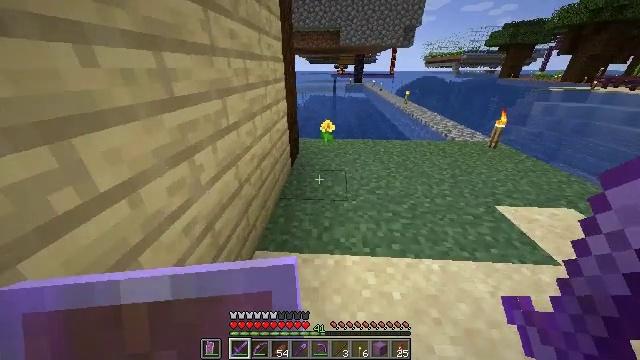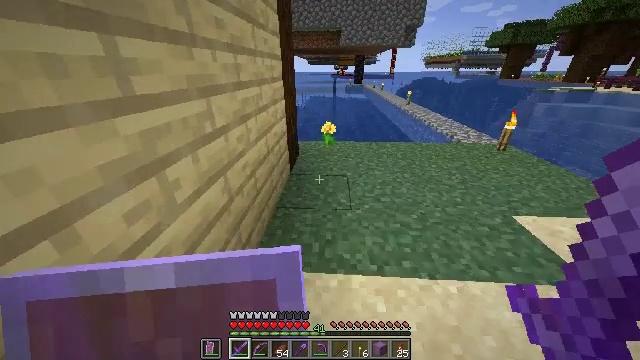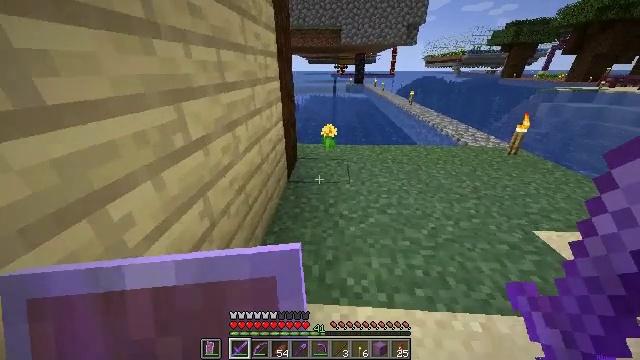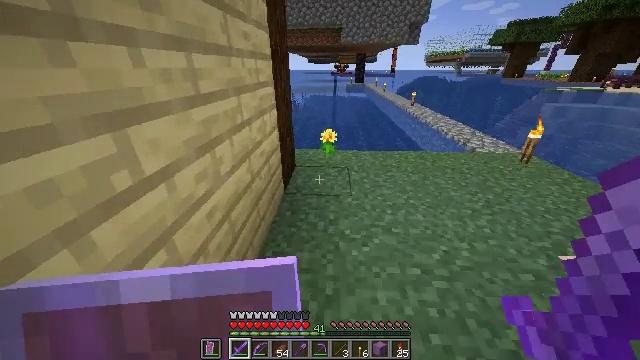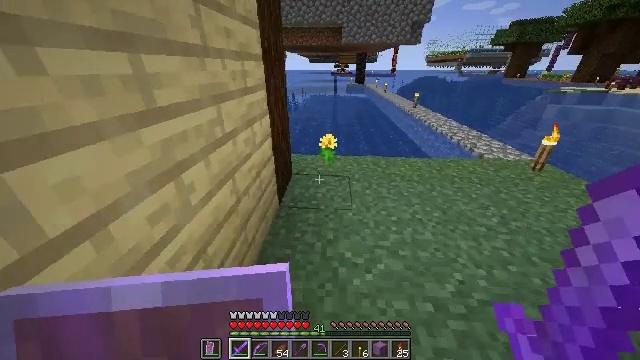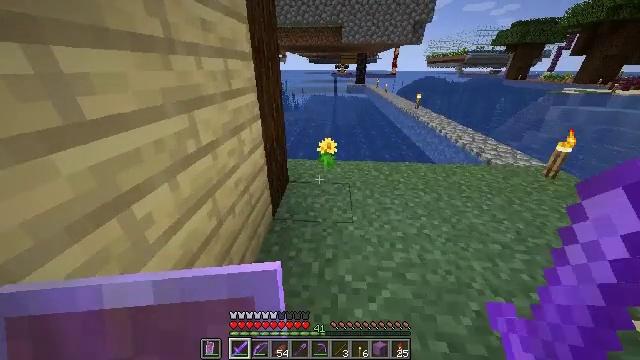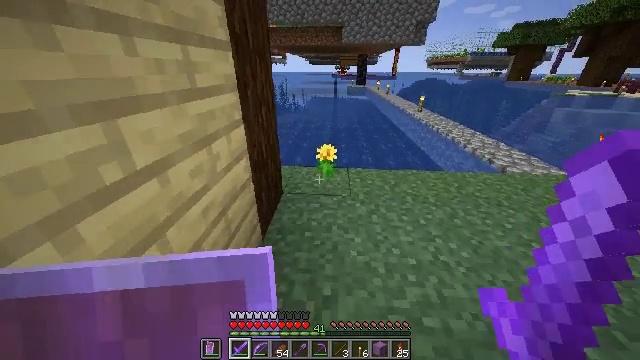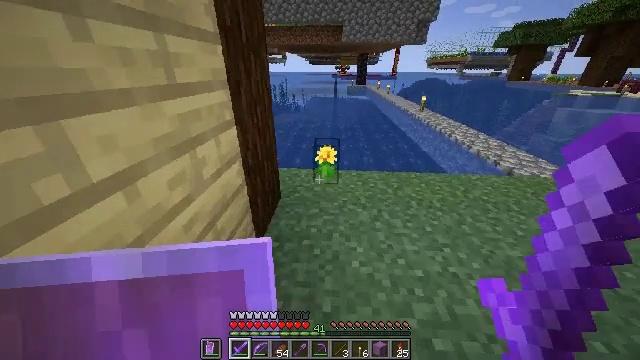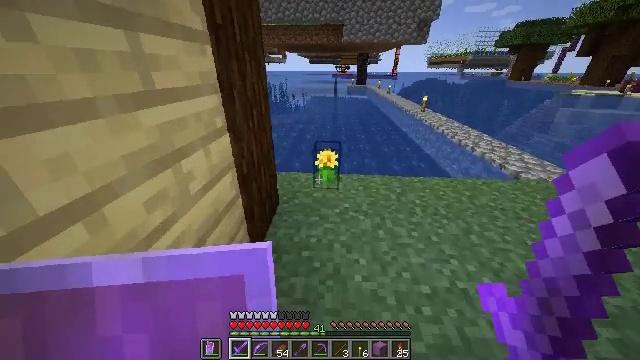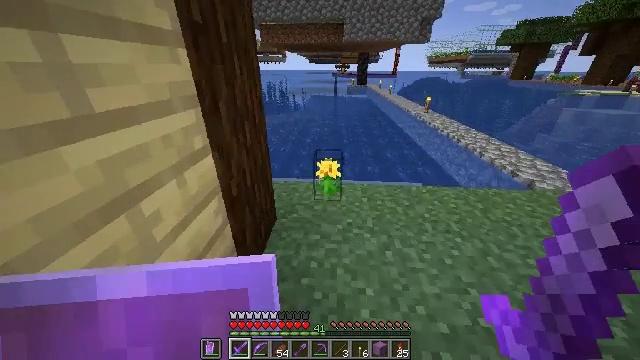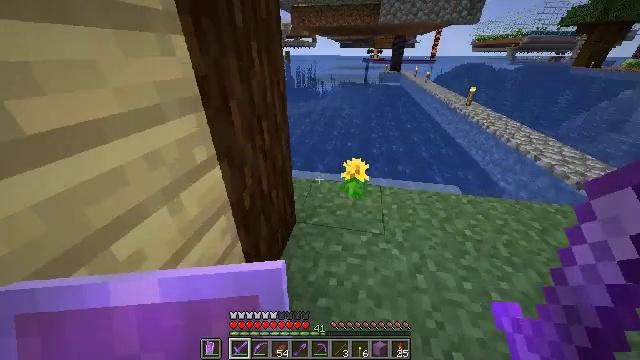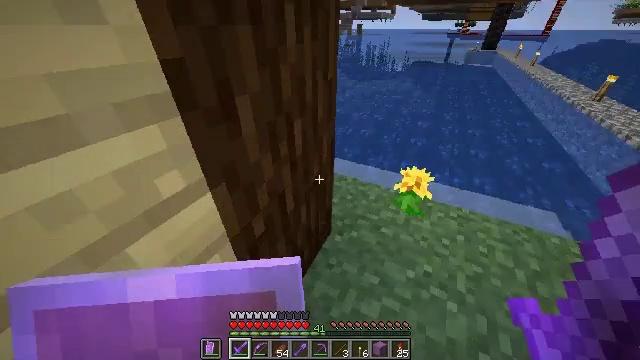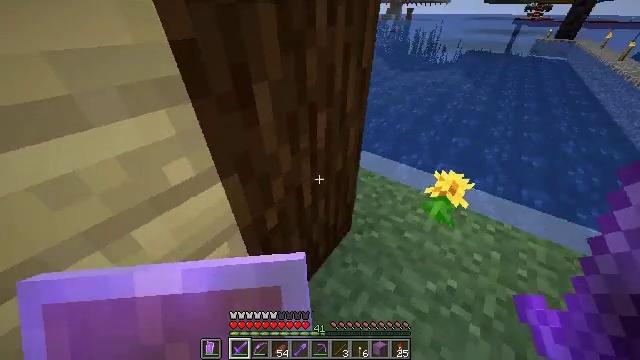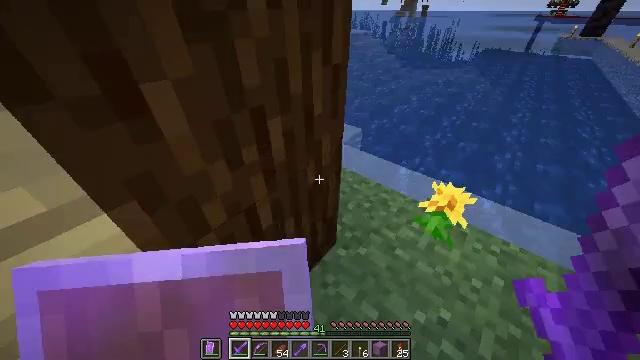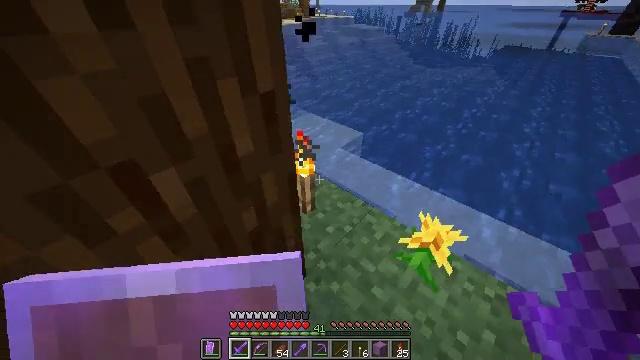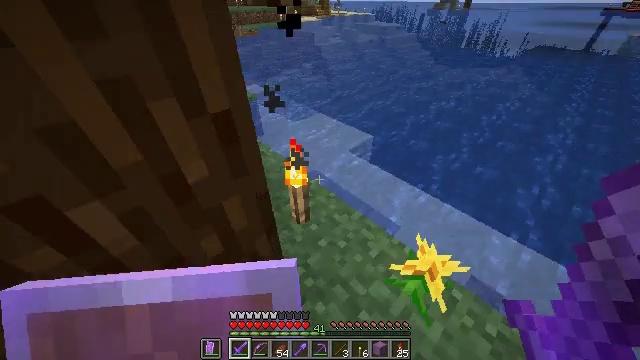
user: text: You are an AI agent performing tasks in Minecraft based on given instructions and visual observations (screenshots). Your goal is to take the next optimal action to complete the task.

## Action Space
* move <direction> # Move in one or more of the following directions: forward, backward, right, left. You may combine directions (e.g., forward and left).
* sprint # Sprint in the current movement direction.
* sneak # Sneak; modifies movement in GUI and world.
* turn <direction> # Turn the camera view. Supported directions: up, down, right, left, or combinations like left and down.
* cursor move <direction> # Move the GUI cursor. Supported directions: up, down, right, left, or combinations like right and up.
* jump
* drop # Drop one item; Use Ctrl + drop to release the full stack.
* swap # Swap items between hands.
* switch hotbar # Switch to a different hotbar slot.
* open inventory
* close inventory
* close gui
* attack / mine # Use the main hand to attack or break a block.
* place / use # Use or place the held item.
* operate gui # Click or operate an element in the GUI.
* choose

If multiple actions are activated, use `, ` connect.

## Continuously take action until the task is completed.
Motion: motion action
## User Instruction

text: Mine the dandelion from the ground.
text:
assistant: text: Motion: move forward, sprint
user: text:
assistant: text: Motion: move forward, sprint
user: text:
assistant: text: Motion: move forward, sprint
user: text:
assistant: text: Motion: move forward, sprint
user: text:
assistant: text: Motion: move forward, sprint
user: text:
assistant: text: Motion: move forward, sprint
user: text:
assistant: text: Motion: move forward, sprint
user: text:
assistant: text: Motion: move forward, sprint
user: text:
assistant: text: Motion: move forward, sprint
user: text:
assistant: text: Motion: move forward, sprint, turn left and down
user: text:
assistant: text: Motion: move forward and move right, sprint, turn left and down
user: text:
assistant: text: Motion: move forward and move right, sprint, turn left and down
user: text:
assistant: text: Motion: move forward and move right, sprint, turn left
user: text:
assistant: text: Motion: move forward and move right, sprint, turn left
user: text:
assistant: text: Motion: move forward and move right, sprint, turn left
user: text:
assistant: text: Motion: move forward and move right, sprint, turn left
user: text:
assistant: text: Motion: move forward and move right, sprint, turn left
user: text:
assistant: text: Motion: move forward, sprint, turn left
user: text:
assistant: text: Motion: move forward, sprint, turn left
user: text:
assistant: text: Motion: move forward, sprint, turn left
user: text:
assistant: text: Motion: turn left
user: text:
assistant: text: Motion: move forward, turn left and up
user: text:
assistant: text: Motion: no_op
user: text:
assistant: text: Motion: no_op
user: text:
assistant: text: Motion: no_op
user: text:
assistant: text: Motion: no_op
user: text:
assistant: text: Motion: no_op
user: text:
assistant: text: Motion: no_op
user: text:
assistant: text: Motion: no_op
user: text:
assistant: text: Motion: no_op